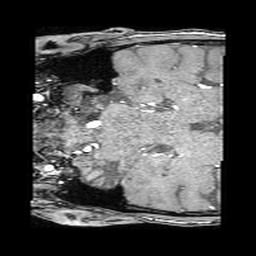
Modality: angio
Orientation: coronal
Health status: ill
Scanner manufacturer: philips
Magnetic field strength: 3 T
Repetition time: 0.025 s
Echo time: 0.003454 s